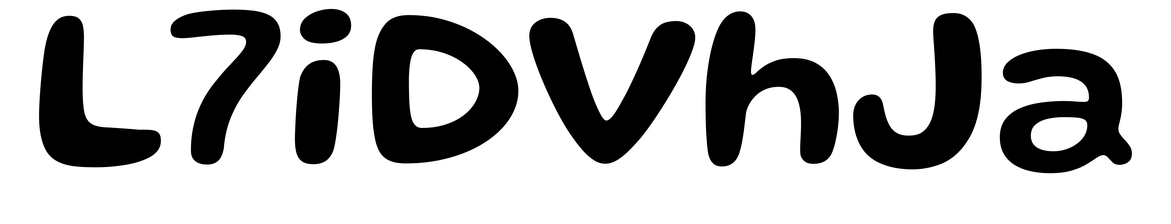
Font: Gluten_Medium